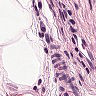
Metastatic tissue present: no